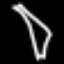
Label: palm tree